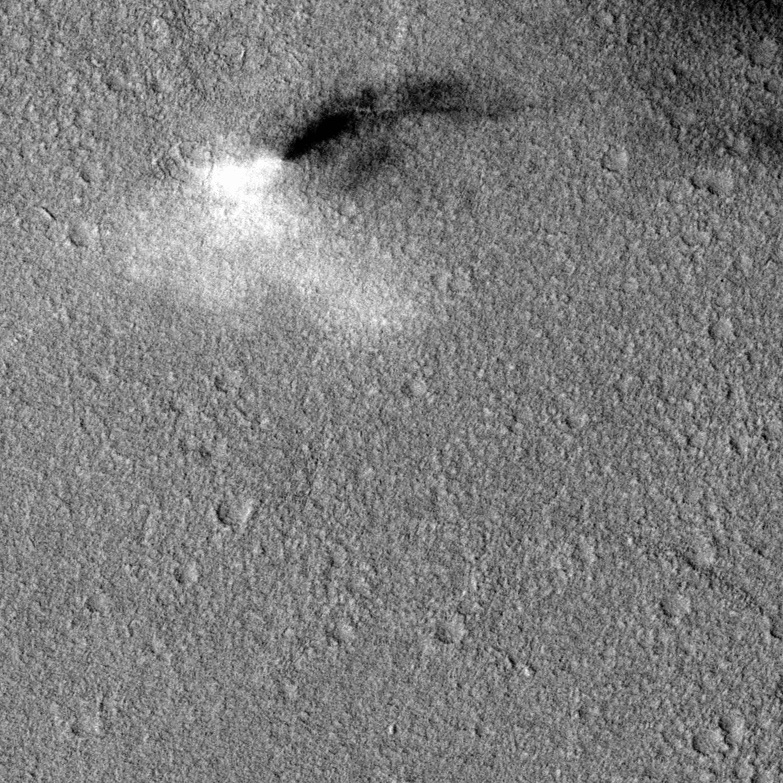
Label: dustdevil